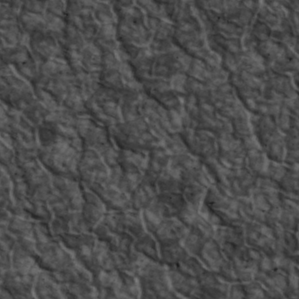
Label: non_frost